Interaction volume radius: 10 \u00c5
Interaction volume height: 15 \u00c5
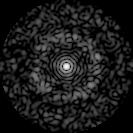
Disorder parameter: 0.8325